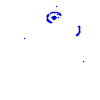
Particle: electron